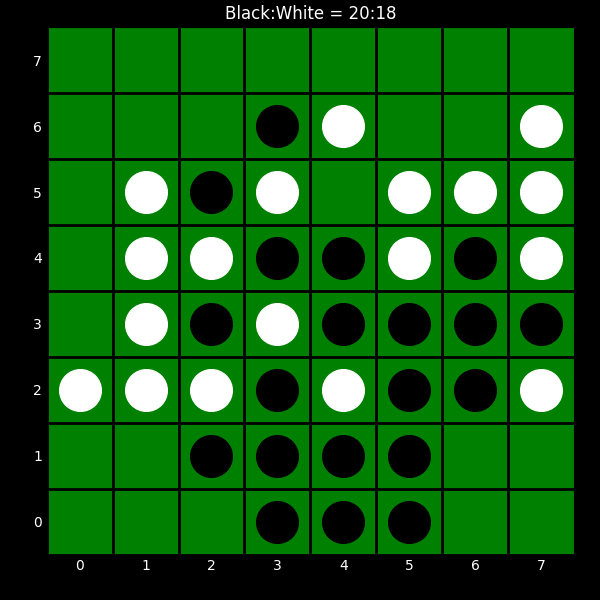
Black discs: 20
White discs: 18